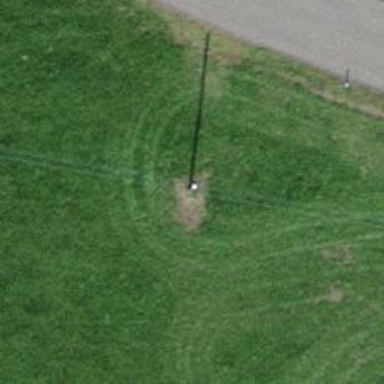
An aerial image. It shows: Straight power pole.